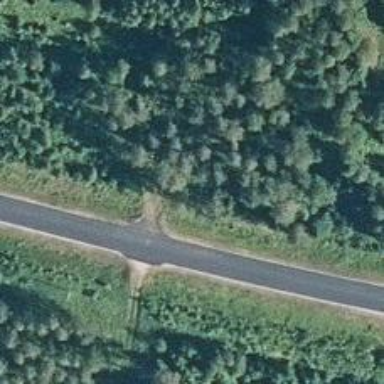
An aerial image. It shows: Asphalt road designated as trunk highway.